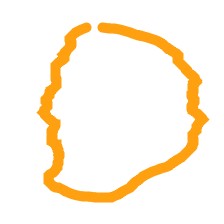
Shape: circle